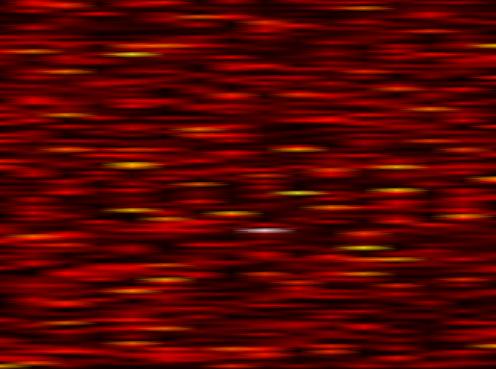
Label: OFDM